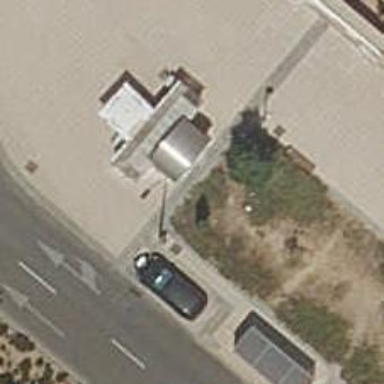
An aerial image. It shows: Bus stop with platform for public transport.